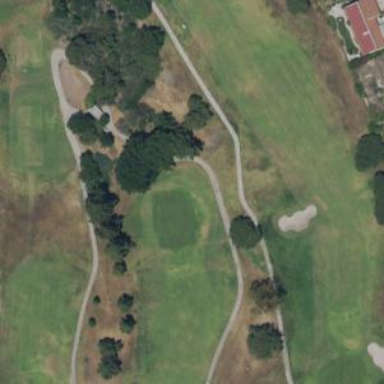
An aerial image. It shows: Golf fairway in the image.